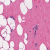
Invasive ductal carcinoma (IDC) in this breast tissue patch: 0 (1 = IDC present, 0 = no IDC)